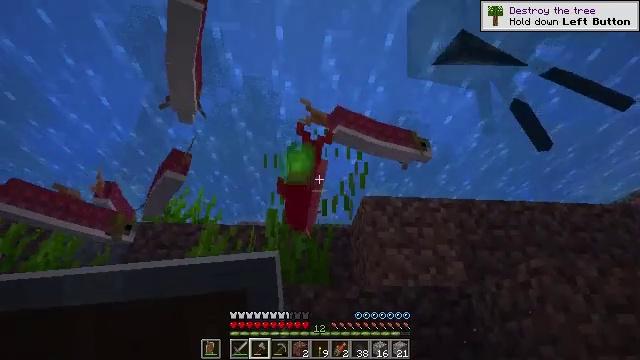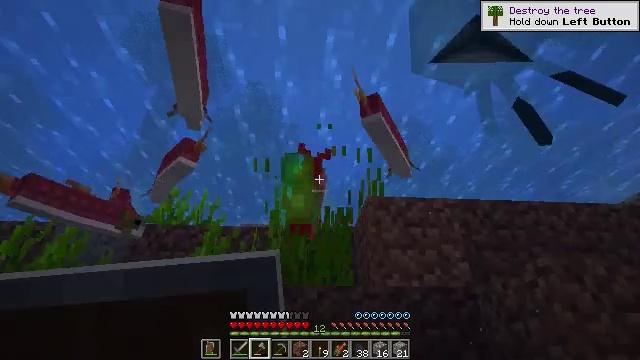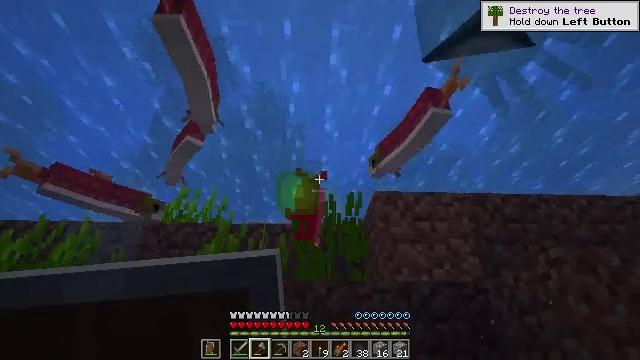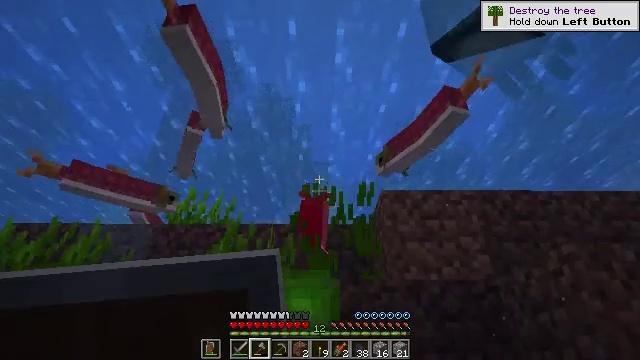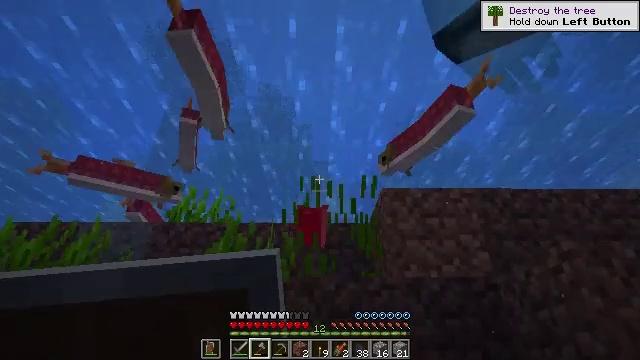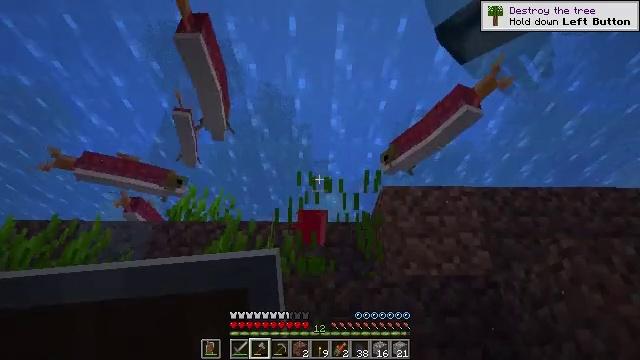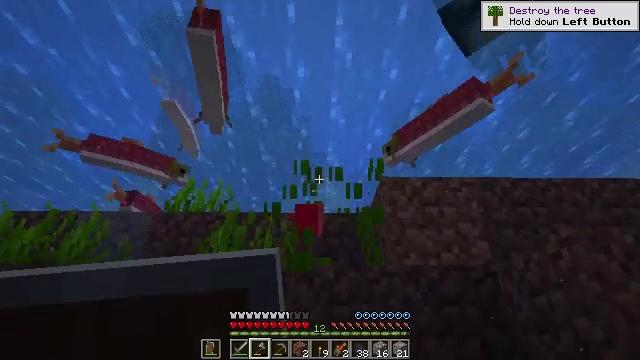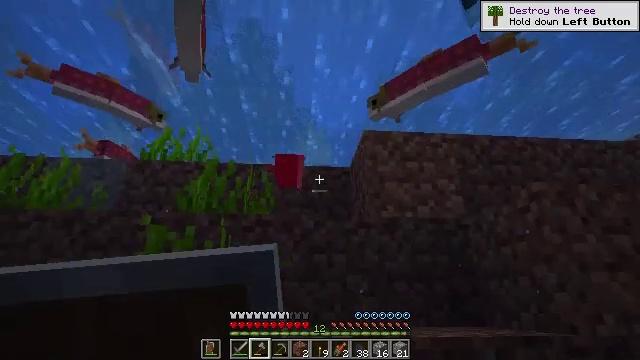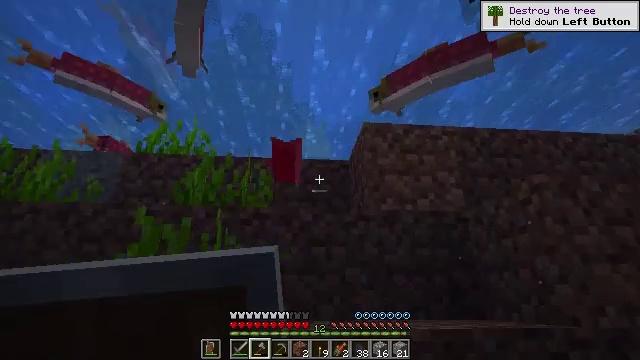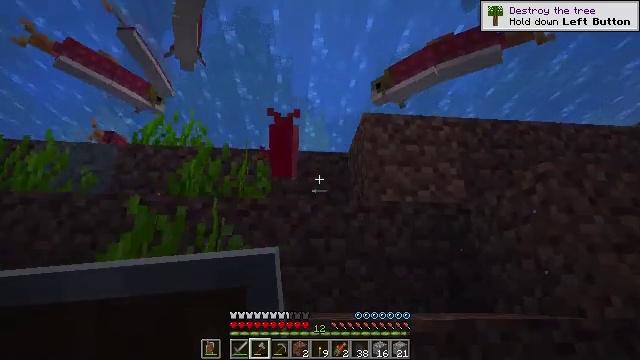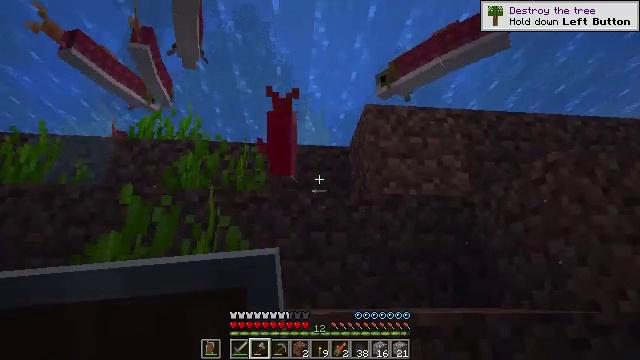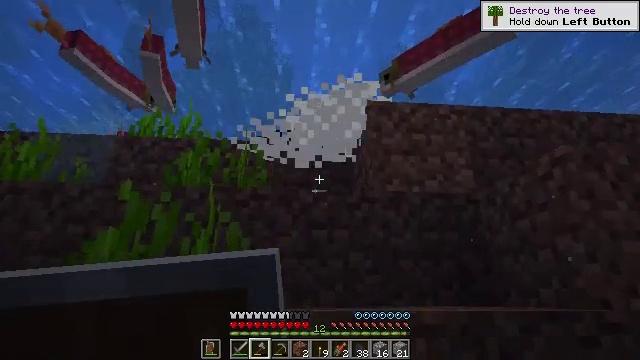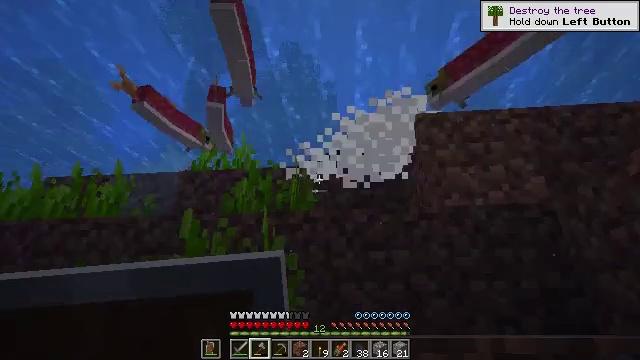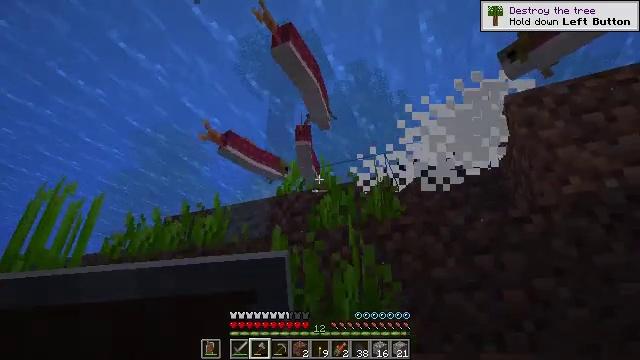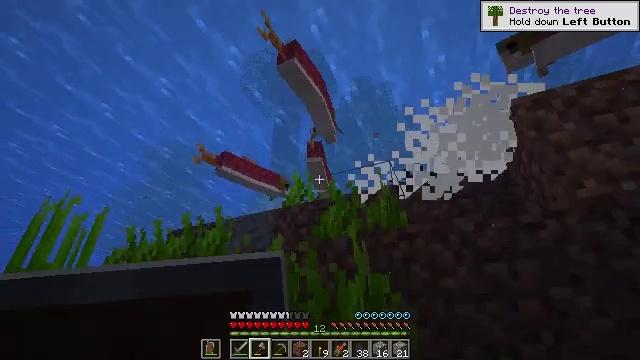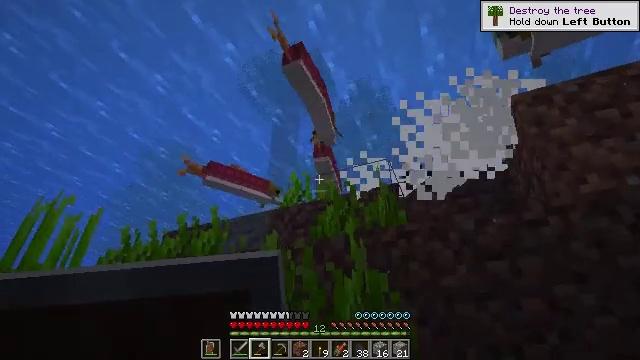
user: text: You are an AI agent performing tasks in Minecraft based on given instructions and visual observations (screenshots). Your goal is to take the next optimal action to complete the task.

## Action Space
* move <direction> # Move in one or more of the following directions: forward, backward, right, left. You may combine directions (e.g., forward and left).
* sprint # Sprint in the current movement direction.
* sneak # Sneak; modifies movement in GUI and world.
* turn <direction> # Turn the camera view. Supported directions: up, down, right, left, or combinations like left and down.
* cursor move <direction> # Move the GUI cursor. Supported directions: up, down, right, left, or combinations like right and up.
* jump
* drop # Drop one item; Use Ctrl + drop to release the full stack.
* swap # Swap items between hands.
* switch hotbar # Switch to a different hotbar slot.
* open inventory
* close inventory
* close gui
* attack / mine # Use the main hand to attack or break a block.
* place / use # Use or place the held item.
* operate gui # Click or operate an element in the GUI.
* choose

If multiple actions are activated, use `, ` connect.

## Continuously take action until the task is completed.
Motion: motion action
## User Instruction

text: Collect seagrass by hand or tool.
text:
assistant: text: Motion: attack / mine
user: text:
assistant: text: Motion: turn left, attack / mine
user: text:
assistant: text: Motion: turn left
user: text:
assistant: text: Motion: attack / mine
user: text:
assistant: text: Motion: move forward, attack / mine
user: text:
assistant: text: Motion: move forward, turn down, attack / mine
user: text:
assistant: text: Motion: move forward, turn right and down
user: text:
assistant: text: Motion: move forward
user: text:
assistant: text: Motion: move forward
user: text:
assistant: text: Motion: move forward
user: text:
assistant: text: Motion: move forward
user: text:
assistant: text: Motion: move forward, turn left and up
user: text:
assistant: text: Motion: move forward, turn left and up
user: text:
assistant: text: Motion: move forward, turn left and up, attack / mine
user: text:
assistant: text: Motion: move forward, attack / mine
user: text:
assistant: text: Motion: move forward, attack / mine
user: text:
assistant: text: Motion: move forward, turn up, jump
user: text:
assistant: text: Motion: move forward, jump
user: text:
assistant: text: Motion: move forward, jump
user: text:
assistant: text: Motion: move forward, turn left and down, jump
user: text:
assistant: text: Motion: move forward, jump
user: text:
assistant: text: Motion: move forward, jump
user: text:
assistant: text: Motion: move forward, attack / mine, jump
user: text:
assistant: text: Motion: move forward, turn right and down, attack / mine, jump
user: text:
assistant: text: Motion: move forward, attack / mine, jump
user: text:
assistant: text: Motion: move forward, turn right, attack / mine, jump
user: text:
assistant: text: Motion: move forward, turn right and down, attack / mine, jump
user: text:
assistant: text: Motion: attack / mine, jump